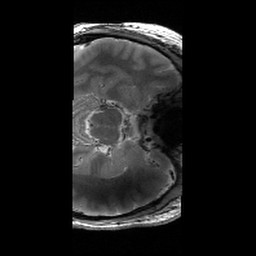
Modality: T2w
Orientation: axial
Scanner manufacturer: siemens
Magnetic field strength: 6.98 T
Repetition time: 5.65 s
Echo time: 0.044 s